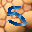
Label: 5